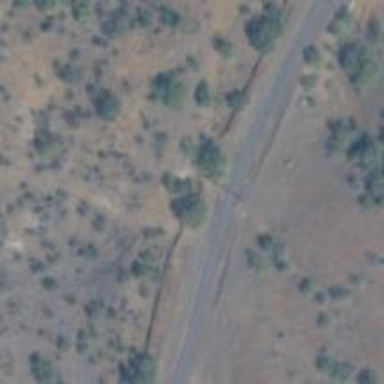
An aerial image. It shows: Power pole.